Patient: sex F, age 71
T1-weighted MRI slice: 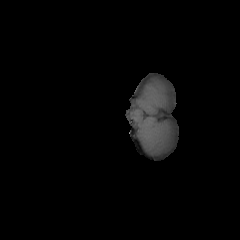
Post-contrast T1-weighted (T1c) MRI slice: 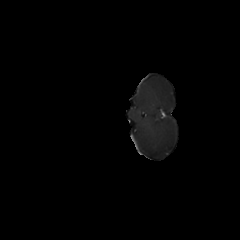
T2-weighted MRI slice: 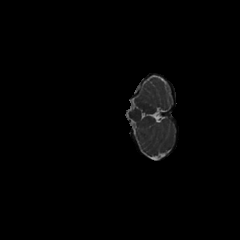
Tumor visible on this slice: no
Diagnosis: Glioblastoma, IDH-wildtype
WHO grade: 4